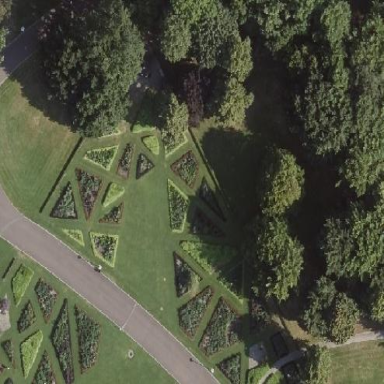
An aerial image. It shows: Flowerbed.